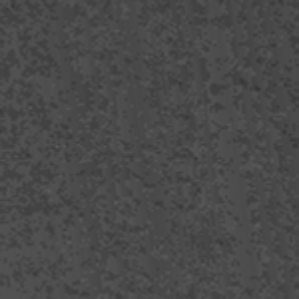
Label: frost